Question: If I have a canvas in which an image is drawn. The image has four points in the curve. I need to make this curve area draggable.
but without use of 'kinetic Js'
Image attached.

'''
<div id='curveAreaDrag' class="ui-widget-content" >
<div id="point1" class="ui-widget-content"></div>
<div id="point2" class="ui-widget-content"></div>
<div id="point3" class="ui-widget-content"></div>
<div id="point4" class="ui-widget-content"></div>
</div>
<canvas id="myCanvas" width="400px" height="400px"
style="border:1px solid #d3d3d3;top:0;left:0"></canvas>
'''
'''
$("#curveAreaDrag").draggable({drag:function(){save();}});
'''
I have four points of bezier curve. i am also scaling each point then the light black area also scaling.
i need to drag the light black area. it is not an image. it is selected area by bezier curve.
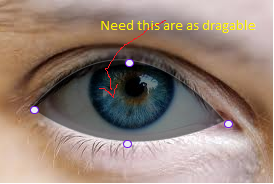
Answer: This code uses 2 Cubic Bezier Curves and 6 control handles to let you select the eyeball in your image.
The Red handles control the curve on the top part of the eye. The Blue handles control the curve on the bottom part of the eye. The White handles let you anchor on the corners of the eye. The Orange shows the resulting path (=2 curves).
Below is a picture of the app and here is a Fiddle of it in action: <URL>

Here is the code:
'''
<!doctype html>
<html>
<head>
<link rel="stylesheet" type="text/css" media="all" href="css/reset.css" /> <!-- reset css -->
<script src="http://code.jquery.com/jquery-1.9.1.js"></script>
<script src="http://code.jquery.com/ui/1.10.1/jquery-ui.js"></script>
<style>
body { font-family: arial; }
.anchor { background: #fff; position: absolute; display: block; height: 10px; width: 10px; border: 1px solid #333; border-radius:5px;}
.control { background: #fff; position: absolute; display: block; height: 20px; width: 20px; border: 1px solid #333; border-radius:10px;}
.p1, .p2 { background: red; z-index: 50; }
.p3, .p4 { background: blue; }
.pStart { background:white;}
.pEnd {background:white;}
.pStart { left: 54px; top: 166px; }
.pEnd { left: 346px; top: 189px; }
.p1 { left: 150px; top: 39px; }
.p2 { left: 276px; top: 97px; }
.p3 { left: 219px; top: 227px; }
.p4 { left: 147px; top: 224px; }
canvas { border: 1px solid #333;}
#start,#end2{color:green;}
#end1{color:purple;}
#c1,#c3{color:red;}
#c2,#c4{color:blue;}
</style>
</head>
<body>
<a href="#" class="anchor pStart"></a>
<a href="#" class="control p1"></a>
<a href="#" class="control p2"></a>
<a href="#" class="anchor pEnd"></a>
<a href="#" class="control p3"></a>
<a href="#" class="control p4"></a>
<canvas height="400" width="400" id="canvas"></canvas>
<p>context.moveTo(
<span id="start"></span>);
</p>
<p>context.bezierCurveTo(
<span id="c1"></span>,
<span id="c2"></span>,
<span id="end1"></span>);
</p>
<p>context.bezierCurveTo(
<span id="c3"></span>,
<span id="c4"></span>,
<span id="end2"></span>);
</p>
<script>
var $p1,$p2,$codeMove,$codeBez1,$codeBez2;
$(function() {
var canvas=document.getElementById("canvas");
var ctx = canvas.getContext("2d");
$pStart=$(".pStart");
$pEnd=$(".pEnd");
$p1 = $(".p1");
$p2 = $(".p2");
$p3 = $(".p3");
$p4 = $(".p4");
$codeMove=$("code-move");
$codeBez1=$("code-bez1");
$codeBez2=$("code-bez2");
$(".pStart, .pEnd, .p1, .p2, .p3, .p4").draggable({
containment: 'parent',
drag: function(event, ui) { renderWrap(ctx); },
stop: function(){ renderWrap(ctx); }
});
var eyeImage=new Image();
eyeImage.onload=function(){
canvas.width=eyeImage.width*1.5;
canvas.height=eyeImage.height*1.5;
renderWrap(ctx);
}
eyeImage.src="http://i.stack.imgur.com/SbcL4.png";
function renderWrap(ctx) {
var pStart=$pStart.position();
var pEnd=$pEnd.position();
var p1 = $p1.position();
var p2 = $p2.position();
var p3 = $p3.position();
var p4 = $p4.position();
render({x:pStart.left, y:pStart.top}, {x:pEnd.left, y:pEnd.top}, {x:p1.left, y:p1.top}, {x:p2.left, y:p2.top}, {x:p3.left, y:p3.top}, {x:p4.left, y:p4.top} );
};
function render(start, end, p1, p2, p3, p4) {
ctx.clearRect(0,0,canvas.width,canvas.height);
ctx.drawImage(eyeImage,0,0,eyeImage.width,eyeImage.height,0,0,eyeImage.width*1.5,eyeImage.height*1.5);
ctx.beginPath();
ctx.lineWidth = 2;
ctx.strokeStyle = "orange";
// start-->end
ctx.moveTo(start.x,start.y);
ctx.bezierCurveTo(p1.x,p1.y,p2.x,p2.y,end.x,end.y);
ctx.stroke();
// end-->start
ctx.bezierCurveTo(p3.x,p3.y,p4.x,p4.y,start.x,start.y);
ctx.stroke();
ctx.closePath();
// connectors
ctx.beginPath();
ctx.strokeStyle = "#999";
ctx.lineWidth = 1;
connector(start,p1);
connector(end,p2);
connector(end,p3);
connector(start,p4);
ctx.closePath();
// display code
$("#start").html(start.x+","+start.y);
$("#c1").html(p1.x+","+p1.y);
$("#c2").html(p2.x+","+p2.y);
$("#end1").html(end.x+","+end.y);
$("#c3").html(p3.x+","+p3.y);
$("#c4").html(p4.x+","+p4.y);
$("#end2").html(start.x+","+start.y);
}
function connector(pt1,pt2){
ctx.moveTo(pt1.x,pt1.y);
ctx.lineTo(pt2.x,pt2.y);
ctx.stroke();
}
});
</script>
</body>
</html>
'''